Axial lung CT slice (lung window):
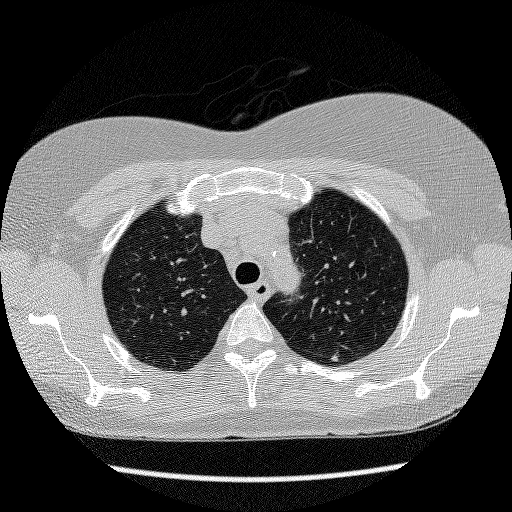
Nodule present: yes
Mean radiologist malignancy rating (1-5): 3